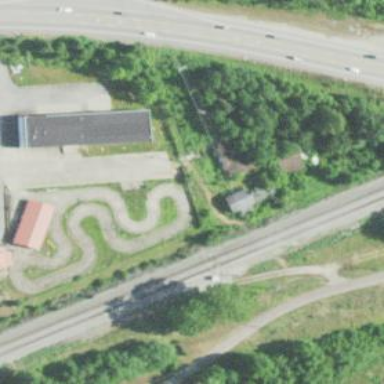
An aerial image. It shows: Recreation ground dedicated to karting sports.